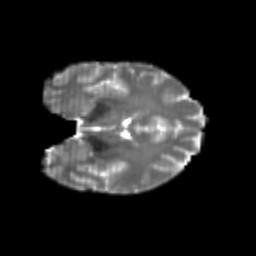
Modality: T2w
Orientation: coronal
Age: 23
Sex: female
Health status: healthy
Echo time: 0.074 s